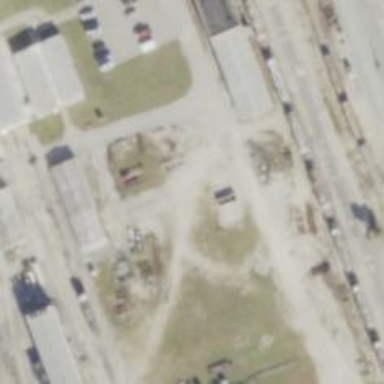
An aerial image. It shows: Railway yard.